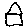
Label: house